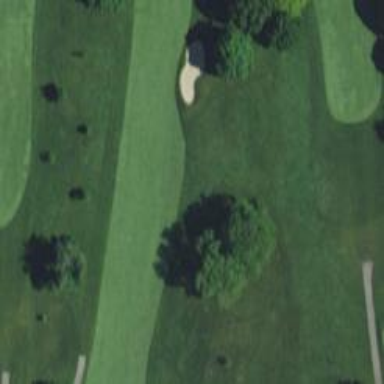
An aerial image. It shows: Golf hole.